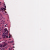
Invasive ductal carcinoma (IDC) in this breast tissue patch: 1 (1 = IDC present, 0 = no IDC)